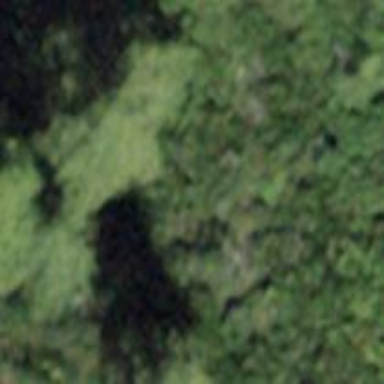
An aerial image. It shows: Forest area.